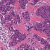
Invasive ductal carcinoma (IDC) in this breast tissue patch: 0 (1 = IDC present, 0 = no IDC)